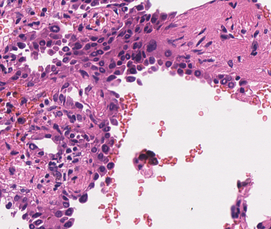
Tumor epithelial tissue: yes
Tumor-associated stroma tissue: yes
Normal tissue: no